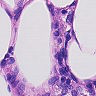
Metastatic tissue present: no